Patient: sex F, age 68
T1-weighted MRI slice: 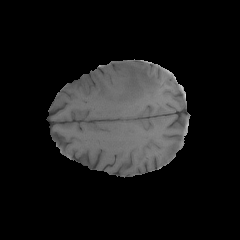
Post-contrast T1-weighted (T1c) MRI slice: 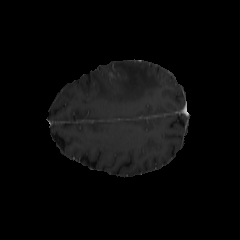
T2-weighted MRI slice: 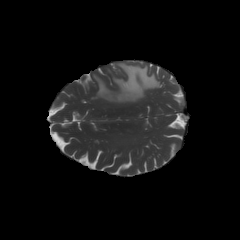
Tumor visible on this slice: yes
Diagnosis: Glioblastoma, IDH-wildtype
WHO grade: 4